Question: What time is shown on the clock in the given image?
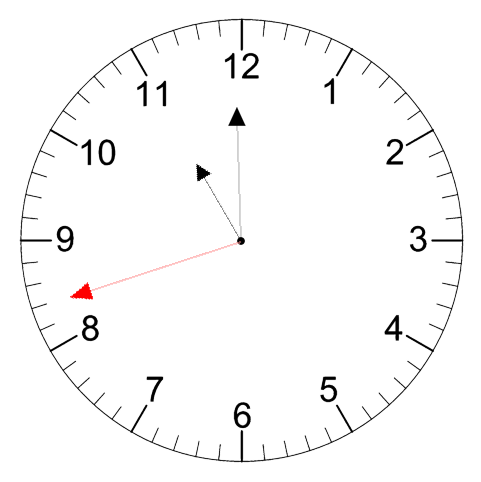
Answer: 10:59:42